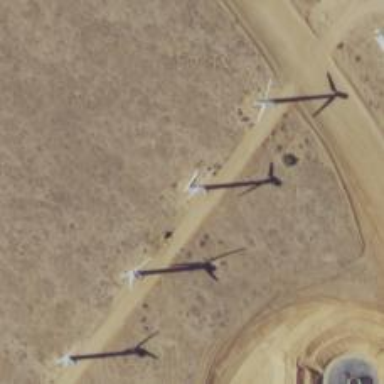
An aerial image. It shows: Wind generator powered by wind turbine.